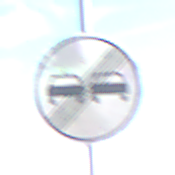
Verkehrszeichen: EndeUeberholverbot
Umgebung: Outdoor, Special
Tageszeit: Midday
Wetter: PartlyCloudy
Licht: Natural
Jahreszeit: NotSpecified
Kontrast: HighContrast